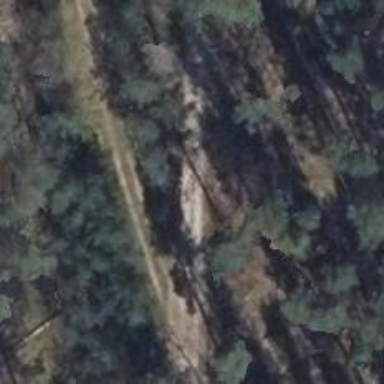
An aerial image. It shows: Sandy track with grade2 tracktype.